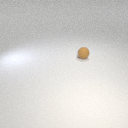
small brown rubber sphere